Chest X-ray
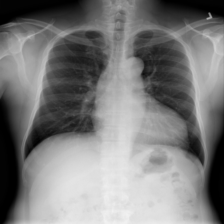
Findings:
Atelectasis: negative
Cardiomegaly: negative
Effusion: negative
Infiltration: negative
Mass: negative
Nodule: negative
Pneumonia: negative
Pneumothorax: negative
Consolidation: negative
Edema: negative
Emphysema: negative
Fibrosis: negative
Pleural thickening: negative
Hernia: negative